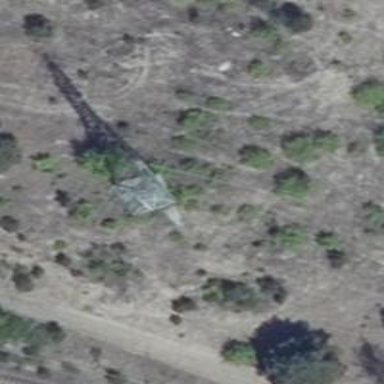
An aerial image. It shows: Power tower.